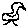
Label: bird